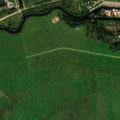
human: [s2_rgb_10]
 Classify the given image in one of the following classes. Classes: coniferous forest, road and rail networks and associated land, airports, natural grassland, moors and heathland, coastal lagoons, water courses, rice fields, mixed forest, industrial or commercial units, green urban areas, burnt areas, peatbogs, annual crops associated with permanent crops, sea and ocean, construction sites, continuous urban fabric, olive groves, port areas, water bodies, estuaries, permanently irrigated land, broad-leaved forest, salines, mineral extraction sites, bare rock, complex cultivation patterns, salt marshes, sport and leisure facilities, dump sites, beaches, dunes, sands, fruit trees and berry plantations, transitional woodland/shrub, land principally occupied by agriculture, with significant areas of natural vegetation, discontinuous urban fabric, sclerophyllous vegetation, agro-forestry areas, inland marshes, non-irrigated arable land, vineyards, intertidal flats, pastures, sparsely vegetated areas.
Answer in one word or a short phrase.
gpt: discontinuous urban fabric, industrial or commercial units, pastures